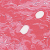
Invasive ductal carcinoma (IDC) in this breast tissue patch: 0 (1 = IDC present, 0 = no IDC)